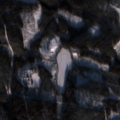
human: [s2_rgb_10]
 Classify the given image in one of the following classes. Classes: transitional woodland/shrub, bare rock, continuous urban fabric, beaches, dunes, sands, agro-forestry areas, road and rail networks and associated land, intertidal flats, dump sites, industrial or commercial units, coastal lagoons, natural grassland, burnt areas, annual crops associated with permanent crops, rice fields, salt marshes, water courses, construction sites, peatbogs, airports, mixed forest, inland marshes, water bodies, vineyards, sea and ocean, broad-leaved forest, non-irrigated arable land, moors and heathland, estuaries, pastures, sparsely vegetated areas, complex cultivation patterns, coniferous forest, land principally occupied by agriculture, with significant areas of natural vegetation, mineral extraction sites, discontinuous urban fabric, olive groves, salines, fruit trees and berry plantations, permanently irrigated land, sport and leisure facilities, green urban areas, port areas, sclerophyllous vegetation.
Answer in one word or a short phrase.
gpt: coniferous forest, mixed forest, transitional woodland/shrub